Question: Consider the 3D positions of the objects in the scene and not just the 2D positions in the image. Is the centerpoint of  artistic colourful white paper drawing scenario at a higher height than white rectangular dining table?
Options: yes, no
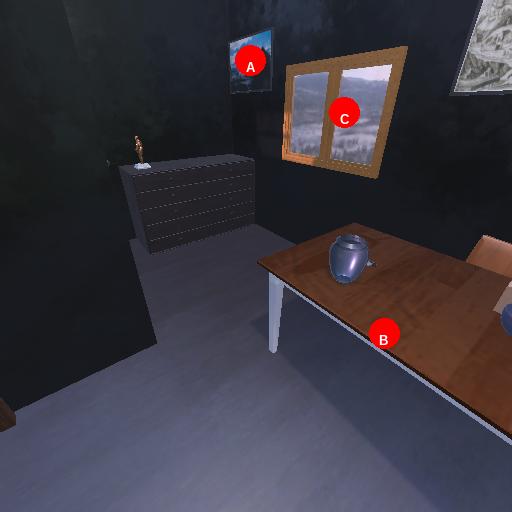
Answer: yes